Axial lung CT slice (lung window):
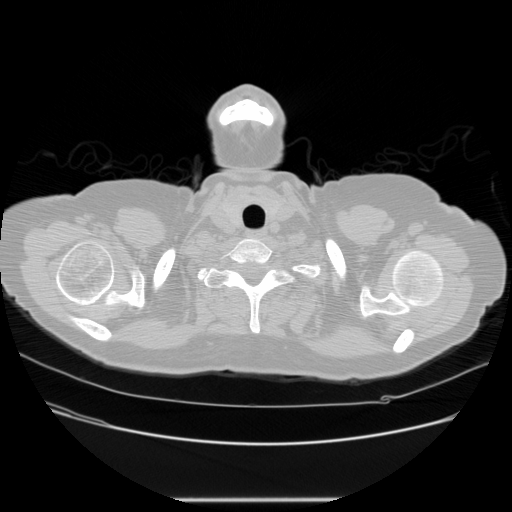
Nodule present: no